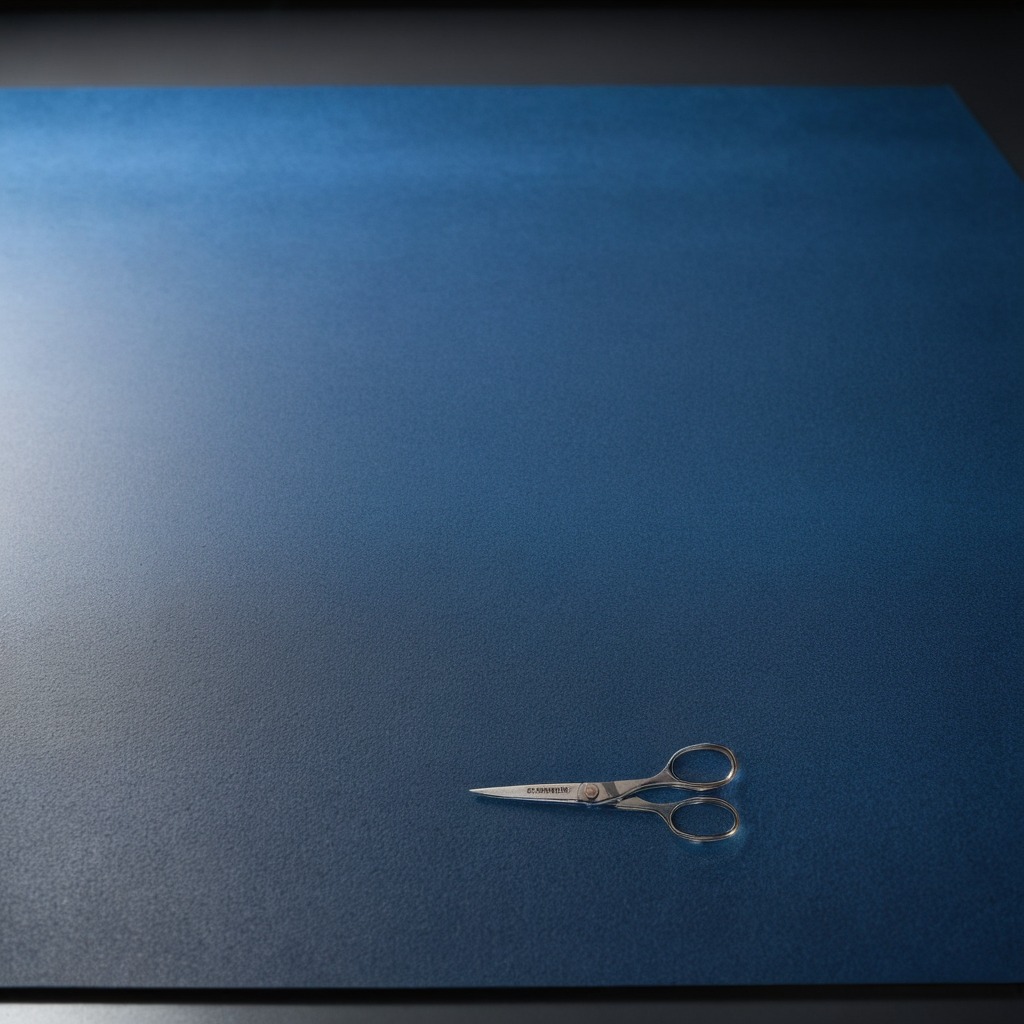
A scissor lies on the tabletop.